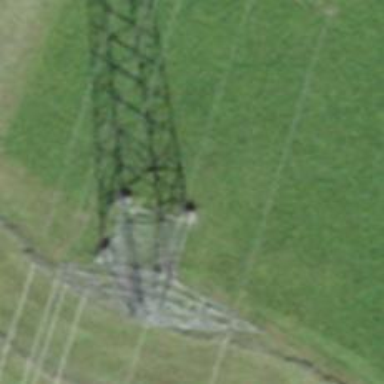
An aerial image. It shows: Towering power structure.